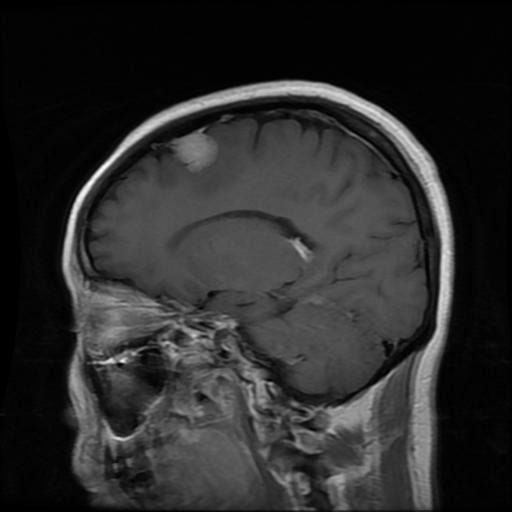
Label: meningioma